Interaction volume radius: 5 \u00c5
Interaction volume height: 30 \u00c5
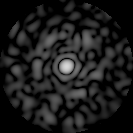
Disorder parameter: 0.8632